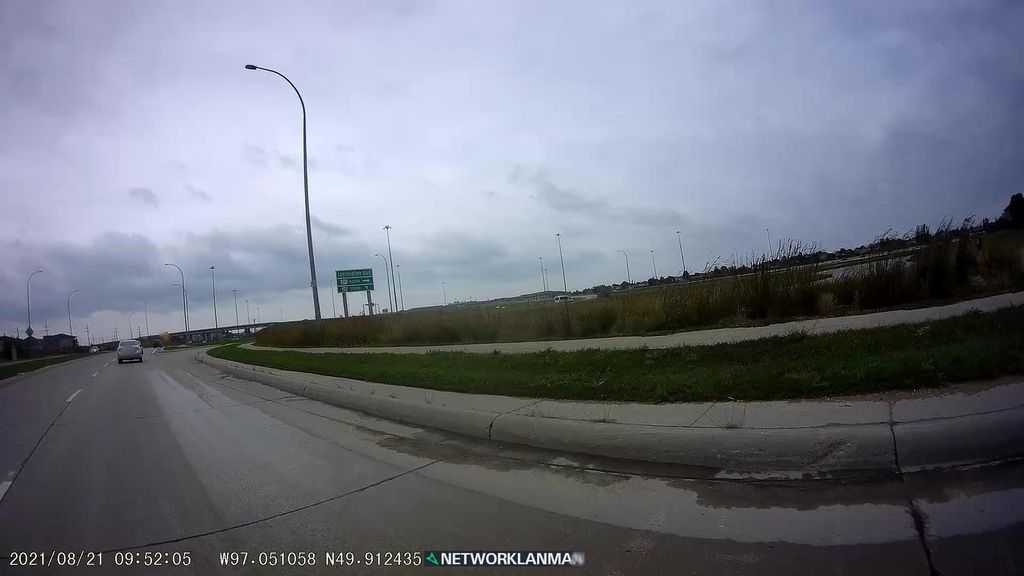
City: winnipeg